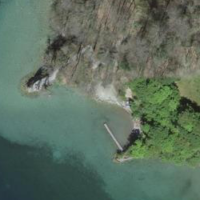
EUNIS habitat code: 41
Species observed at this site:
Podarcis muralis